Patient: sex M, age 42
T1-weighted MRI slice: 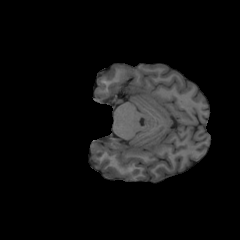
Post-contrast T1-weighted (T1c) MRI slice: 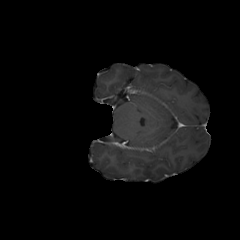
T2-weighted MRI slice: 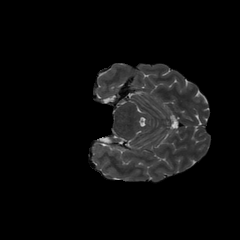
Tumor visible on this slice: no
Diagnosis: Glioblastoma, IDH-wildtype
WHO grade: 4